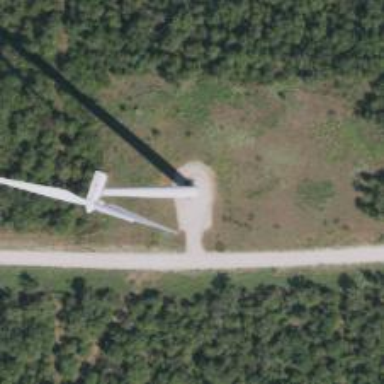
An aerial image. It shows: Wind generator in the form of horizontal axis wind turbine.